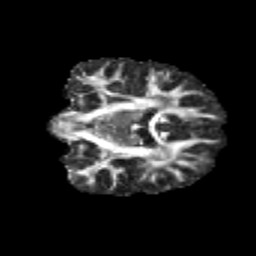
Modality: FA
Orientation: coronal
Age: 13
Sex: male
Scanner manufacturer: siemens
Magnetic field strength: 3 T
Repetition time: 3.8 s
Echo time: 0.07 s